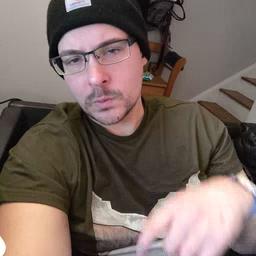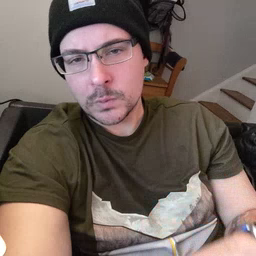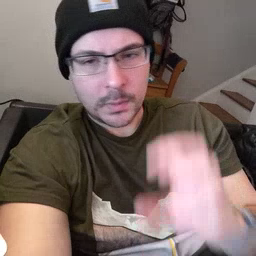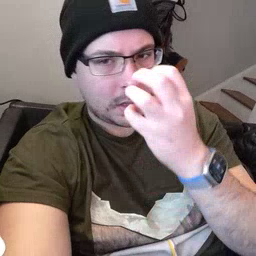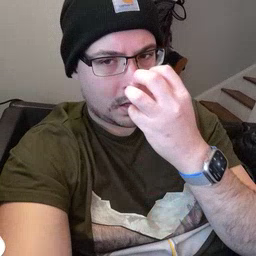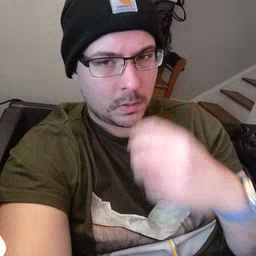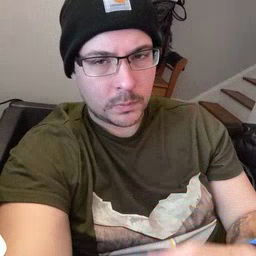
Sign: clown